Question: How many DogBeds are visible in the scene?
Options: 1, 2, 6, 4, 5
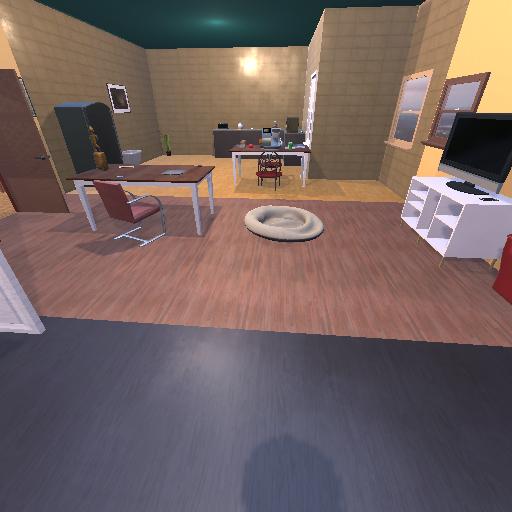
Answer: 1